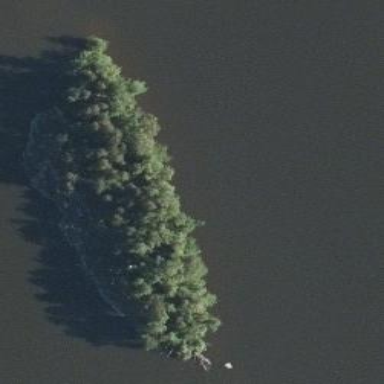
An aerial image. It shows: Islet covered with forest.